Question: I'm trying to modify the DIV tag content on server side.
'''
string url = "www.mypage.com";
string html = "<a href='http://www.facebook.com/sharer.php?u='"+url+" title='Submit to Facebook' target='blank'><img src='http://itprism.com/plugins/content/itpsocialbuttons/images/big/facebook.png' alt='Submit to Facebook'></a>" +
"<a href='http://twitter.com/share?text=Atlas Paving &url='" + url + " title='Submit to Twitter' target='blank'><img src='http://itprism.com/plugins/content/itpsocialbuttons/images/big/twitter.png' alt='Submit to Twitter'></a>";
divSocial.InnerHtml = html;
'''
When i try to navigate to the appended URL i can see that the URL is not generated correctly. appended url is empty. Whats wrong here

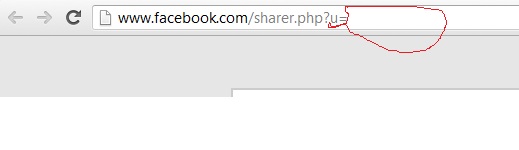
Answer: Your closing ' is not correct. It should be closed after the url:
'''
string html = "<a href='http://www.facebook.com/sharer.php?u=" + url + "' title= ...
'''
A good practice to avoid such hard to find errors and to have easier to read code is to use 'string.Format':
'''
string html = string.Format("<a href='http://www.facebook.com/sharer.php?u={0}' title= ...", url);
'''